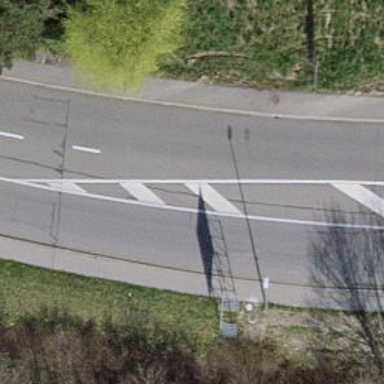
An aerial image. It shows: Secondary road with asphalt surface.